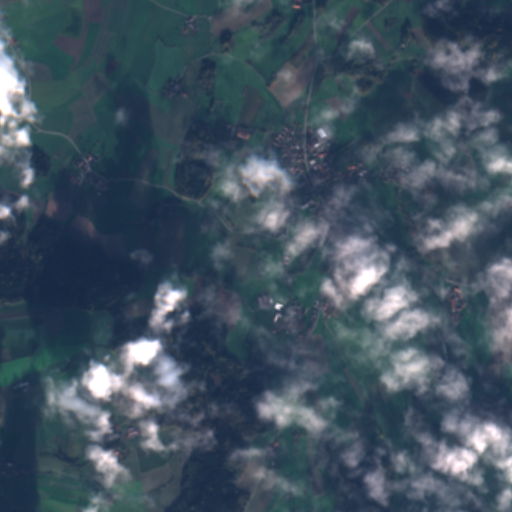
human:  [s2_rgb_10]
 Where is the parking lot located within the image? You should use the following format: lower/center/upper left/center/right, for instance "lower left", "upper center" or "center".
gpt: The parking lot is located in the center right of the image.
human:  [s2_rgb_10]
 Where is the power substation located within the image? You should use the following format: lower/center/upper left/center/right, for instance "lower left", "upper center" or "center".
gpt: The power substation is located in the center of the image.
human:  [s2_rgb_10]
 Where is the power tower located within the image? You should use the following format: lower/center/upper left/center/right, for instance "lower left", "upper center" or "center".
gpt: The power tower is located in the right of the image.
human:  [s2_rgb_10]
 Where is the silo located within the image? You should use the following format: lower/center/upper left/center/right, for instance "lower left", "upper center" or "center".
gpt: The silo is located in the center left of the image.
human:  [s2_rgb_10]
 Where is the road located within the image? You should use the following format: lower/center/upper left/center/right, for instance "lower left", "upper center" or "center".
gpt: There is no road in the image.